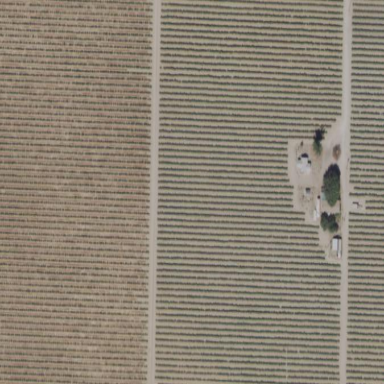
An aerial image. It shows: Vineyard.